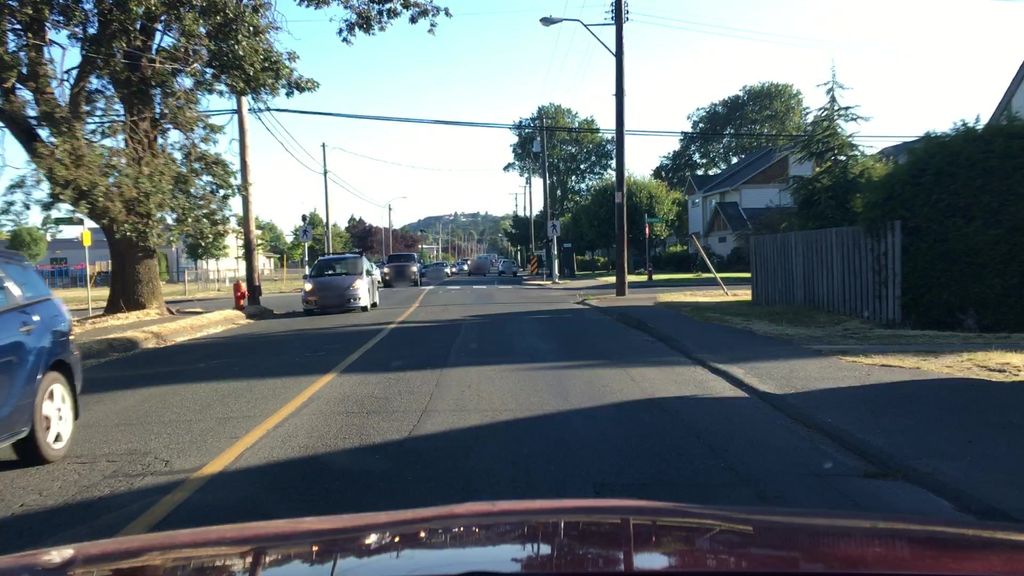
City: victoria